Field crop: maize
Growth stage: 2
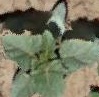
Species: datura